Interaction volume radius: 5 \u00c5
Interaction volume height: 15 \u00c5
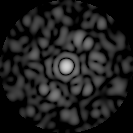
Disorder parameter: 0.8402